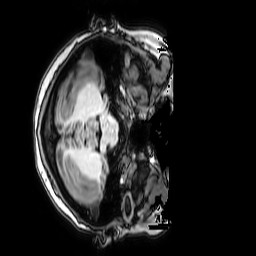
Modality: T1w
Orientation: axial
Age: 23
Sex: female
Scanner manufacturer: philips
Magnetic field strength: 3 T
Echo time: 0.0038 s